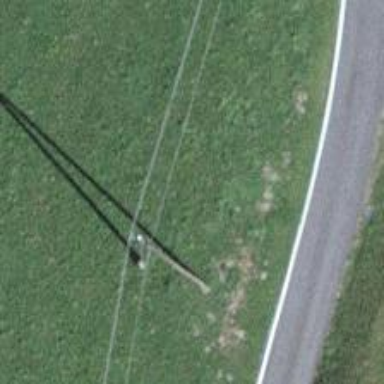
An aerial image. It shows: Utility pole as the man-made structure.